Field crop: maize
Growth stage: 2
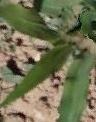
Species: maize